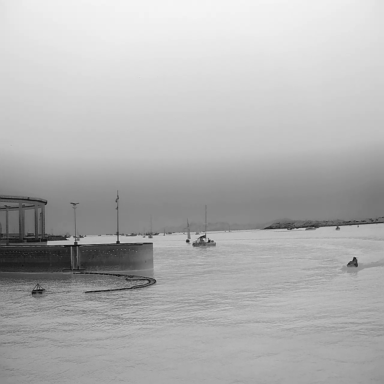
There are 14 objects shown in the infrared image, including a canoe, seven bulk_carriers, and six sailboats.